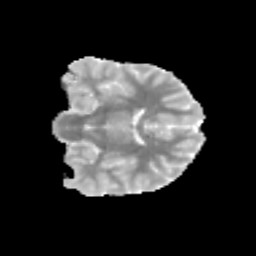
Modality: MD
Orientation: coronal
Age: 12
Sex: male
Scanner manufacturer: siemens
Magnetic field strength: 3 T
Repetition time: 3.8 s
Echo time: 0.07 s